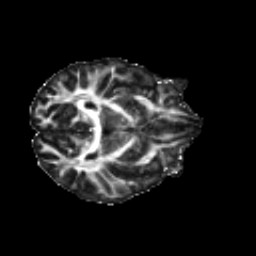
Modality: FA
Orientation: axial
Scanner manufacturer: siemens
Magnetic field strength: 3 T
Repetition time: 4.16 s
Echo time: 0.0806 s